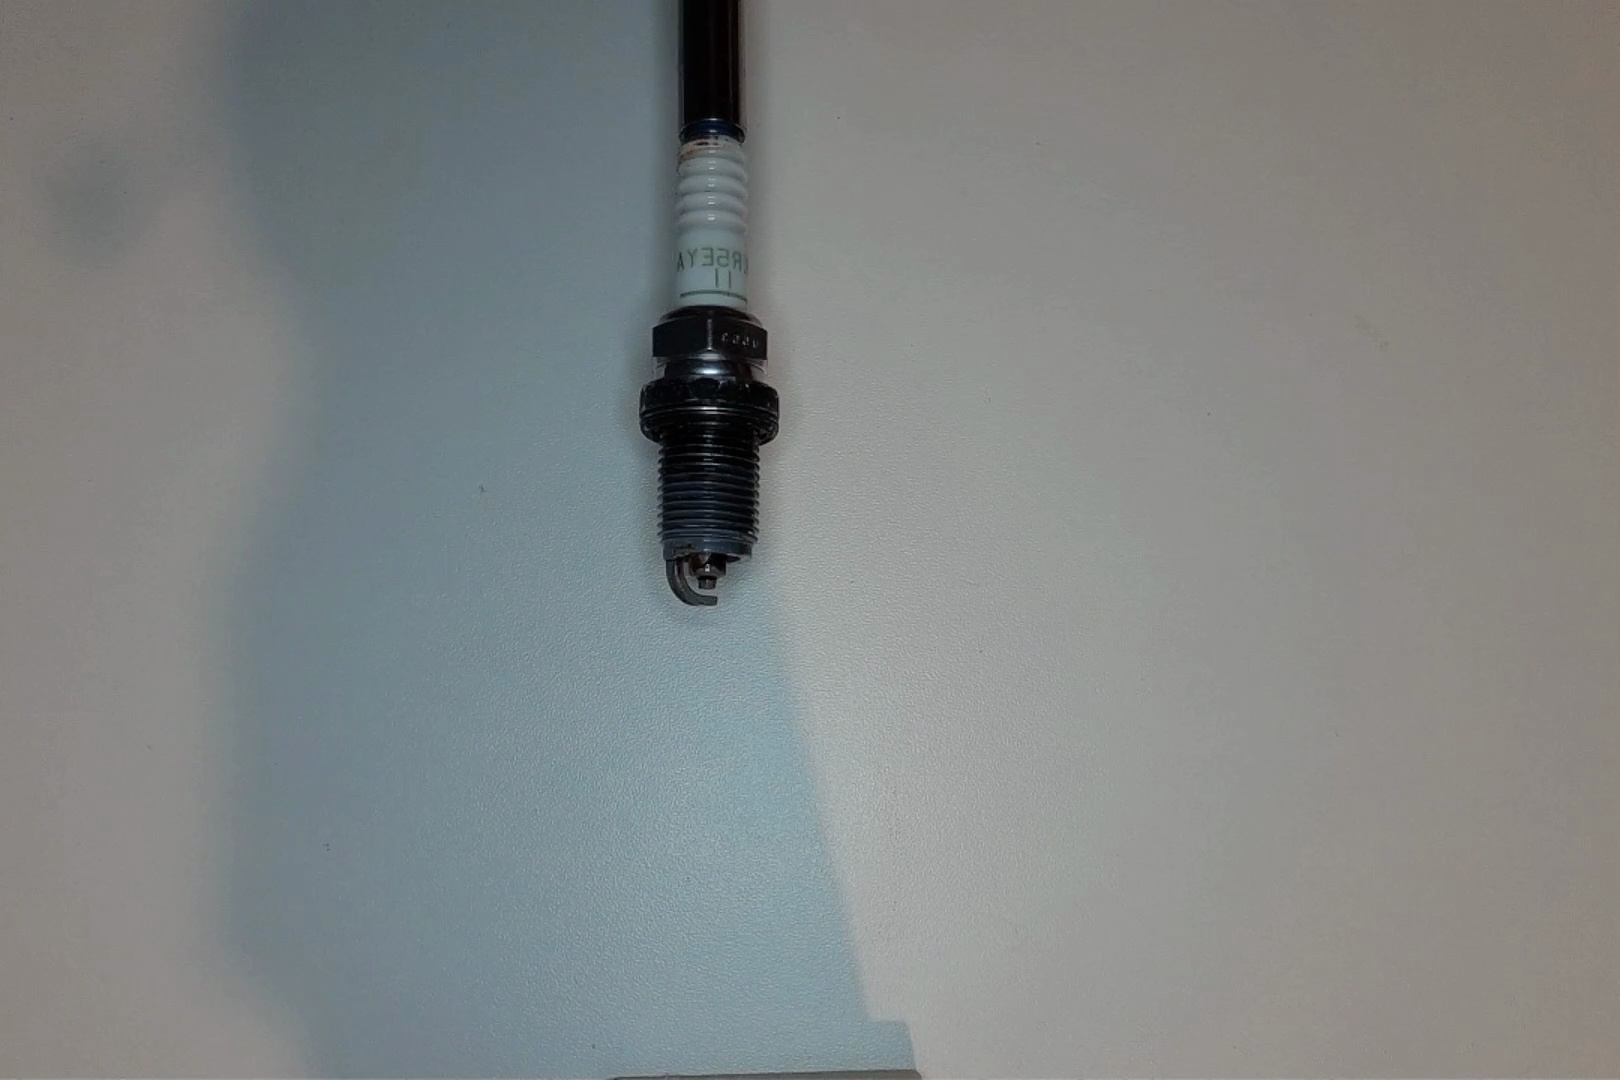
Label: anomaly